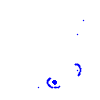
Particle: kaon